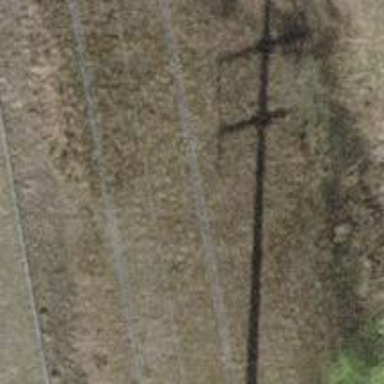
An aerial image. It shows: Concrete power pole.